Question: I am trying to import data from csv file to PostgreSQL table using PostgreSQL 9.3 version.
:
: Exported data from SQL Server to CSV file.
: In PostgreSQL right click on table the import.
: Selected *.csv file, Format csv and encoding"UTF8" from file option.
: From Misc. Option selected Delimiter ";".
: From Quote Option selected as Quote ' and Escape "
: At last clicked import button to process.
: But getting the following error message box.

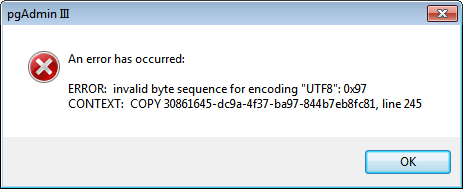
Answer: At the import dialog choose one of the common Windows encodings like 'WIN1252'
<URL>